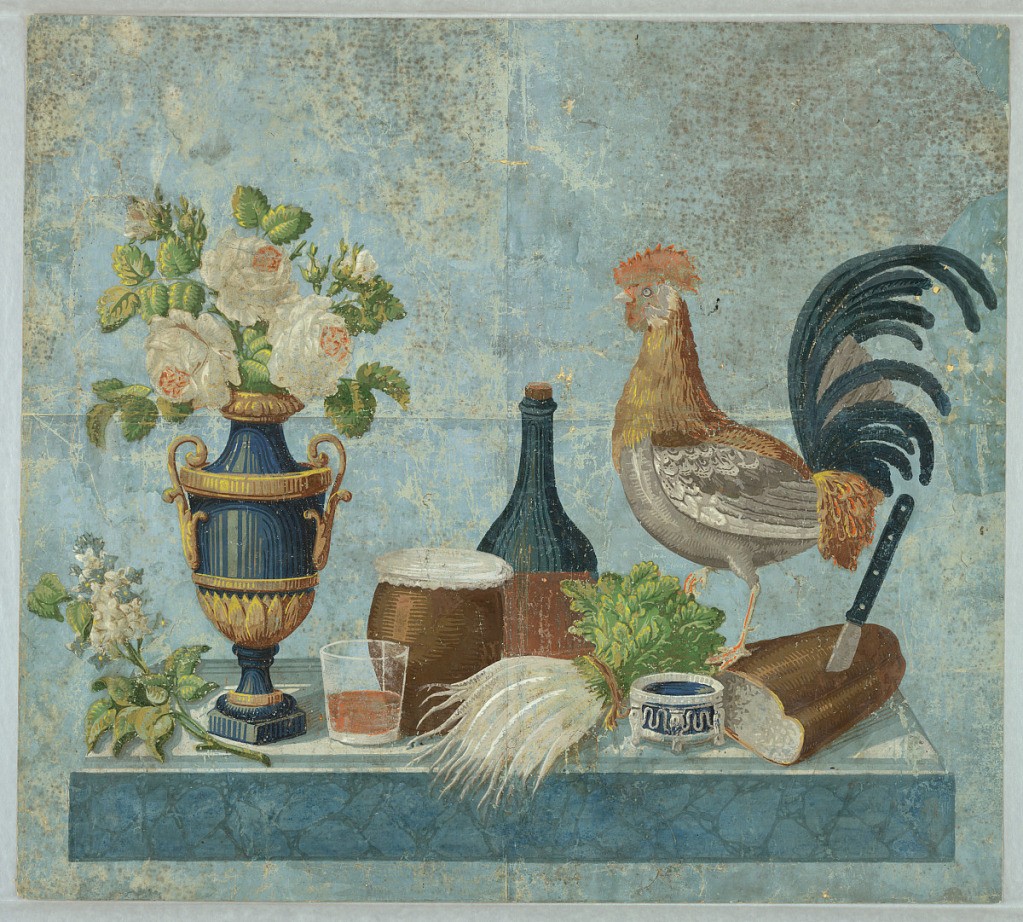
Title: Overdoor
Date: ca. 1825
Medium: Block printed on handmade paper
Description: Horizontal rectangle for overdoor or fireboard. Still-life with rooster, vase of roses, loaf of bread, cheese, salt, wine bottle and bunch of turnips. Printed in colors on a blue ground.